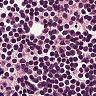
Metastatic tissue present: no